Question: when I run eclipse, showes this information:

what means this message? why should Git?
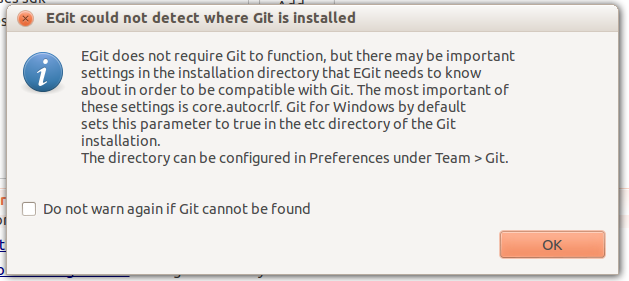
Answer: It means that you should install the command line tools for git. Here are directions:
<URL>